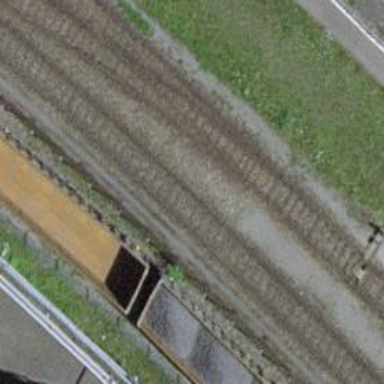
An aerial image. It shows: Railway switch.